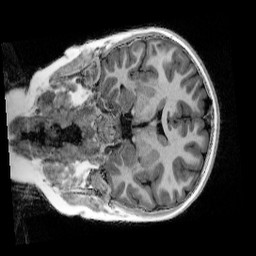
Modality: UNIT1_denoised
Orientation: coronal
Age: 8
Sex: male
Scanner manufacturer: siemens
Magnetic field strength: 3 T
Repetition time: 4 s
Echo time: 0.00303 s